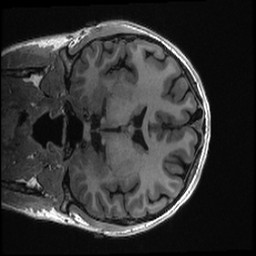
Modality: T1w
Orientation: coronal
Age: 23
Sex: female